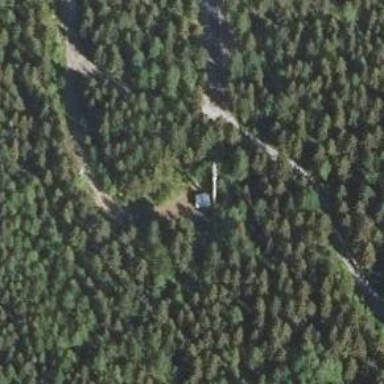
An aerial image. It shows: Mast tower used for communication.